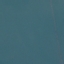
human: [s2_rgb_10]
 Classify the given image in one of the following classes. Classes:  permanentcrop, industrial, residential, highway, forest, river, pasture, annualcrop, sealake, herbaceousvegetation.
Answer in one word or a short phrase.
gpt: SeaLake